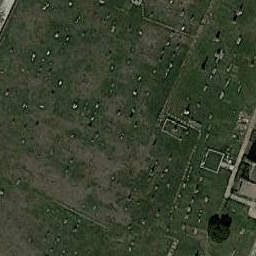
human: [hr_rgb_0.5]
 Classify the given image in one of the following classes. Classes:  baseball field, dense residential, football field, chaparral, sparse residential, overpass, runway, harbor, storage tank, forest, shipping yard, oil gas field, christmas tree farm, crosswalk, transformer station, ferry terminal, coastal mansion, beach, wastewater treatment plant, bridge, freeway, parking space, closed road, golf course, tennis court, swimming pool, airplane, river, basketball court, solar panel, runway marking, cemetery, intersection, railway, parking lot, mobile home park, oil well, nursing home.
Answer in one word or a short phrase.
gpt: cemetery